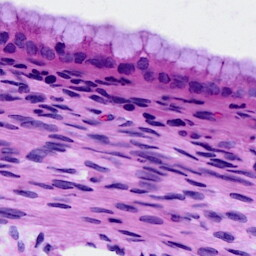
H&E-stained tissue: Cervix